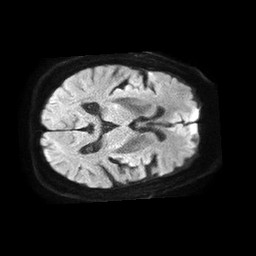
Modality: TRACE
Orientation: axial
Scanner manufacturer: philips
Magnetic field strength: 1.5 T
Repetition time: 4.6 s
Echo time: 0.08941 s